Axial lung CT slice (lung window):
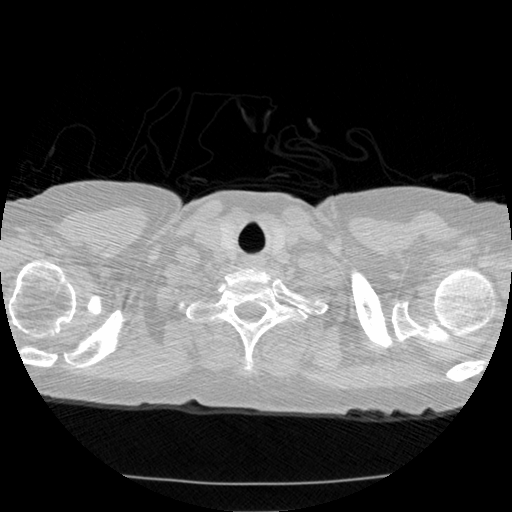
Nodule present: no